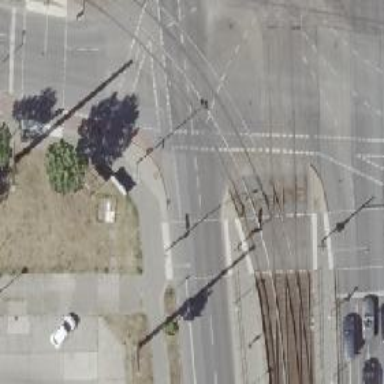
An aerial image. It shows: Tram crossing on the railway.